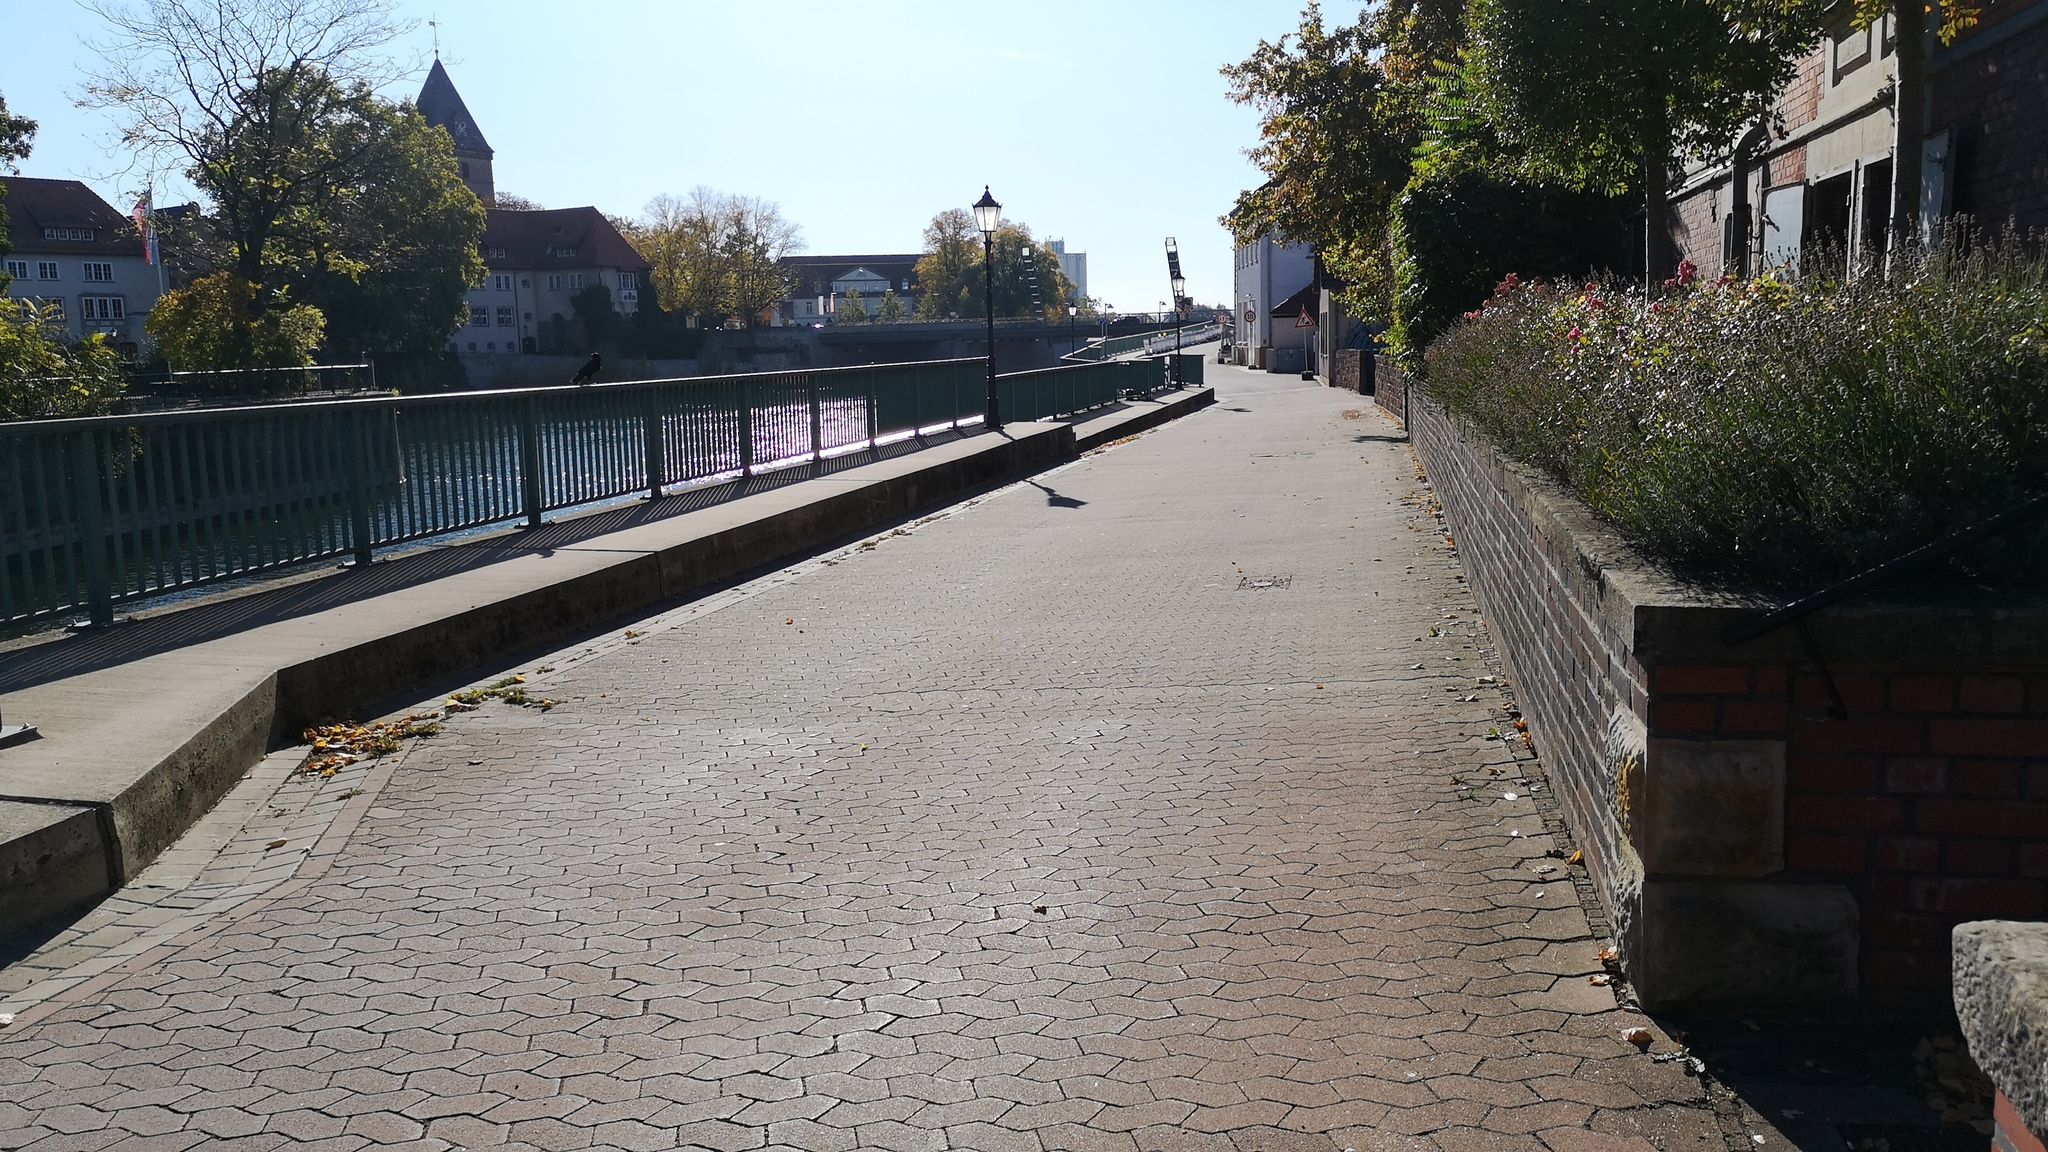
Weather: clear
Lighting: day
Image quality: good
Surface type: walking surface
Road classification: footway, steps, service
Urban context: dense urban cluster
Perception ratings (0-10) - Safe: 2.84, Lively: 3.81, Beautiful: 8.23, Boring: 2.78, Depressing: 2.81, Wealthy: 2.44